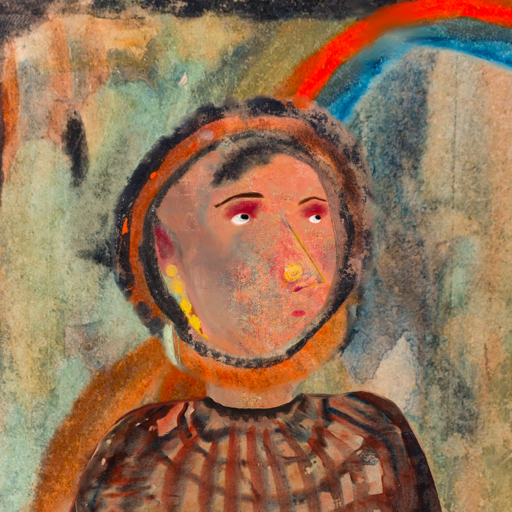
Background: Childish, Head And Neck Side: Irani, Face Side: Irani, Bust: Orphan, Hair Side: Childish, Head Accessory: Blank, Second Necklace: Blank, Necklace: Blank, Baby: Blank